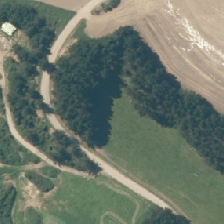
Land cover: high_producing_grassland